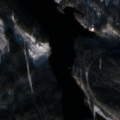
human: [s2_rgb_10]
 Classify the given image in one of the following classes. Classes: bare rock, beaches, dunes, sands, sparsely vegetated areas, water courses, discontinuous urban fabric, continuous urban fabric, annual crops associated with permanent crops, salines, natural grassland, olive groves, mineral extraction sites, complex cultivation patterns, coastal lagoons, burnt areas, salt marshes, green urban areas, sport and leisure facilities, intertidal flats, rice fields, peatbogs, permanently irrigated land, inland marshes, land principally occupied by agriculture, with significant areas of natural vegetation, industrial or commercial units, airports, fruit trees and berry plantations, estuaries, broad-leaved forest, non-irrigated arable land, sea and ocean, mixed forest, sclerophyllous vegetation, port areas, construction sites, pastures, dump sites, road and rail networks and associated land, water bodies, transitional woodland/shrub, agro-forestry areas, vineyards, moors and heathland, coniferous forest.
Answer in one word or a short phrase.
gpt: non-irrigated arable land, coniferous forest, mixed forest, transitional woodland/shrub, water bodies